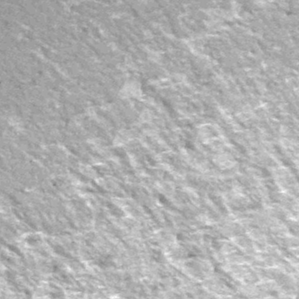
Label: frost